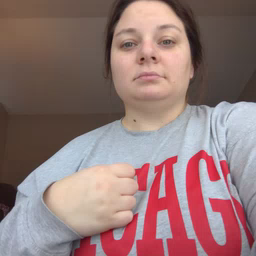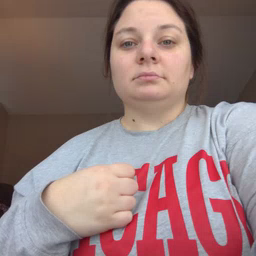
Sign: yucky